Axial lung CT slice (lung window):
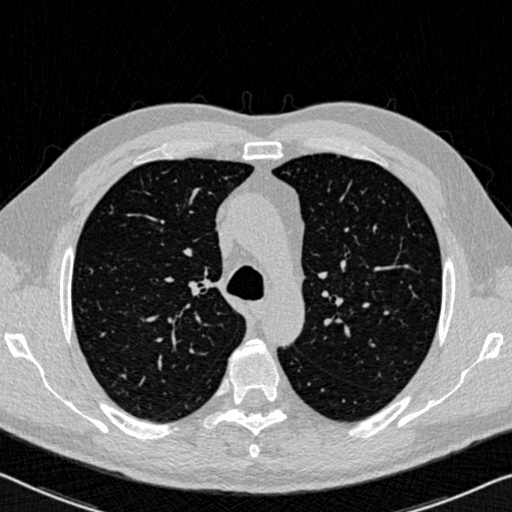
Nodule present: no